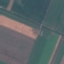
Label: AnnualCrop